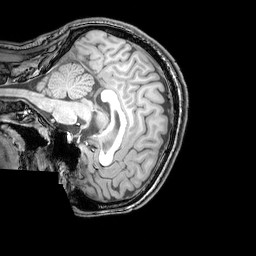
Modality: T1w
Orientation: sagittal
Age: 24
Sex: male
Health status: healthy
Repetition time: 0.081 s
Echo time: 0.037 s